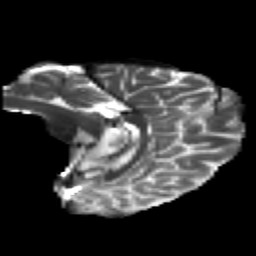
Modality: T2w
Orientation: sagittal
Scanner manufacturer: ge
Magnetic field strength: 3 T
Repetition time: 8.8 s
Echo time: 0.081 s